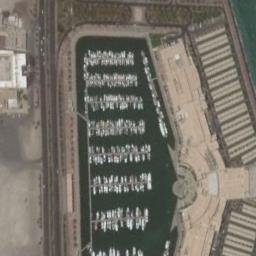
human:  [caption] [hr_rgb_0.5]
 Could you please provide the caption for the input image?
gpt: There are many boats moored on the lake beside the harbor, And the lake is surrounded by the harbor .

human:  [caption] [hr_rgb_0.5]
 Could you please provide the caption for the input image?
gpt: There are many ships in the harbor .

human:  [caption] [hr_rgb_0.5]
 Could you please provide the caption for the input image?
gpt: Many ships of different shapes and sizes are in the harbor .

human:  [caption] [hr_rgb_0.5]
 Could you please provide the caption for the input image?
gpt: The harbor has lots of neatly docked boats and a building is next to the harbor .

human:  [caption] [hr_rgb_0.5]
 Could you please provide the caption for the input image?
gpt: There are many boats at the harbor beside a square .